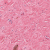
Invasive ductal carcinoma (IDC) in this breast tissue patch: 0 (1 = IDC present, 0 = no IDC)